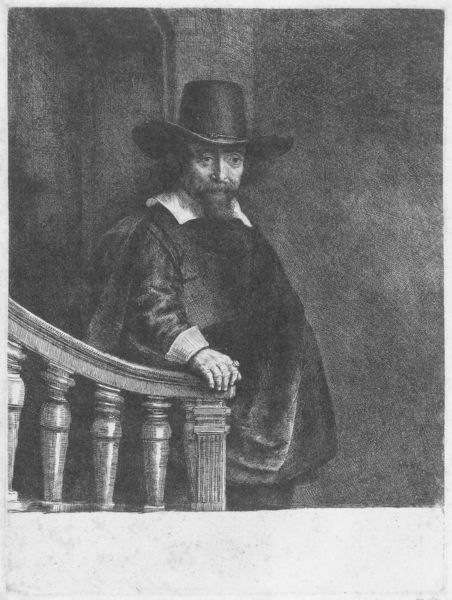
Titel: Ephraim Bonus
Künstler: Harmensz van Rijn Rembrandt
Institution: Hamburg, Kunsthalle
Schlagwörter: hand, mann, umhang, weiß, ausschnitt, handschuh, hut, schwarz, stützen, säulen, zeichnung, blick, bart, wand, gesicht, halten, kragen, rembrandt, bildnis, holland, niederlande, porträt, halbfigur, mantel, lächeln, treppe, column, hat, men, stair, stairs, white, black, collar, dark, dick, face, gray, grey, hair, nose, old, portrait, wall, detail, picture, geländer, railing, staircase, tor, ringe, stich, künstler, schwarzweiß, manschetten, heiter, selbstportrait, man, ear, treppengeländer, eyes, suit, drawing, black and white, coat, fabric, mouth, sketch, beard, smile, cape, eye, finger, fingers, cheek, staring, shirt, potrait, mustache, ring, serious, white collar, rail, fat, holding, inside, 18. jahrhundert, 17. jahrhundert, brows, belly, pilgrim, puritan, handle, handrail, black hat, nederlands, neherland